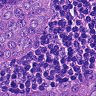
Metastatic tissue present: yes